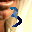
Label: 3